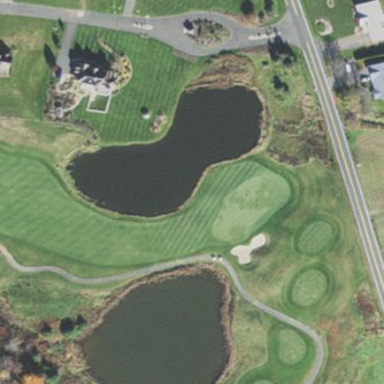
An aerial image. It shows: Scenic view of water hazard on golf course. The natural water feature adds beauty to the landscape.